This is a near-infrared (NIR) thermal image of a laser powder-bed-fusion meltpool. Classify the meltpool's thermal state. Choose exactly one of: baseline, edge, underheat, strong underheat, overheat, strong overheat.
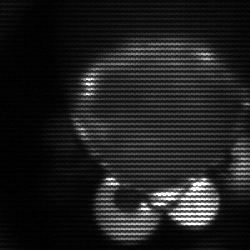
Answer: edge